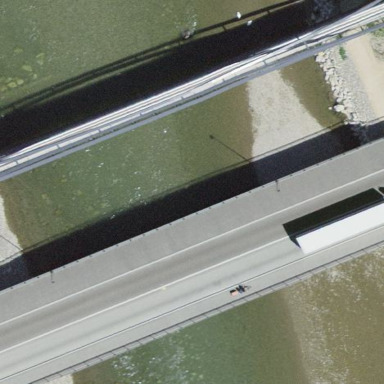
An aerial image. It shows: Man-made bridge.